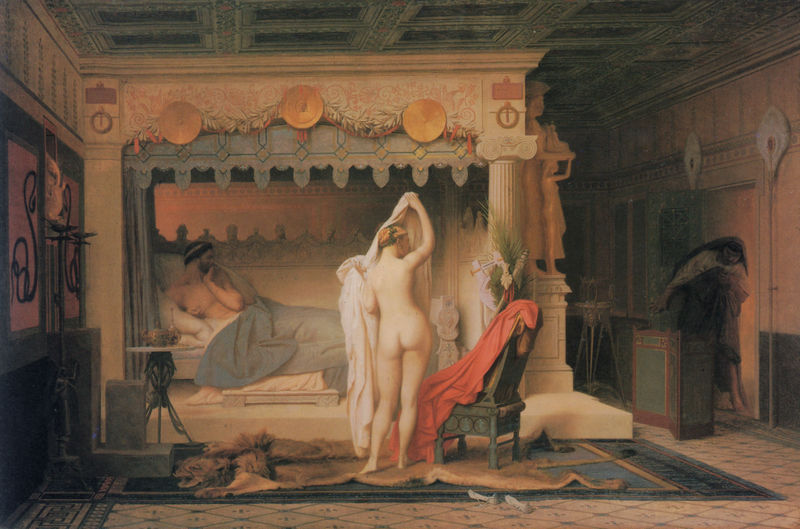
Titel: Le Roi Candaule, Der König Candaules
Künstler: Jean Léon Gérôme
Standort: Ponce (Puerto Rico)
Institution: Museo de Arte
Schlagwörter: akt, blau, gemälde, hand, held, mann, nackt, schatten, frauen, gelb, grün, ocker, braun, frau, haar, hell, kleider, licht, männer, orange, raum, rücken, schwarz, stuhl, szene, säule, säulen, tisch, tür, weiss, zimmer, rot, tuch, malerei, teppich, bart, jung, wand, arm, arme, diener, sockel, stehen, stein, teller, hals, hände, vorhang, öl, boden, figur, gewand, gold, interieur, mantel, sessel, stoff, tücher, decke, gewänder, klassizismus, paar, pflanze, renaissance, rosa, schön, kamin, rund, fell, taille, hintern, rückenansicht, liebe, liegen, modell, schuhe, romantik, kissen, dekor, ornamente, bett, bettdecke, schlafzimmer, laken, warten, gemach, wände, spiel, barfuss, nische, schild, antike, gesäss, diwan, ausziehen, rückenakt, jugenstil, mythologie, rom, villa, ehepaar, statuen, götter, toga, griechisch, nymphe, schlafgemach, historienmalerei, griechenland, baldachin, kassetten, kassettendecke, löwe, figru, vertäfelung, himmelbett, römisch, herakles, alkoven, antiochus, bettvorleger, löenfell, löwenfell, schilde, steinbodenkassettendecke, tigerfell, bärenfell, mytologie, olivenzweig, anthike, alkowen, po, alte fau, himmelbertt